Question: I have many svg shape of different sizes, I have to rotate them with different angle dynamically.I want to rotate them centrally using matrix, I am facing a problem in calculating e,f of matrix. How the calculate e,f in matrix(a,b,c,d,e,f). I have an angle, but does not know to calculate new position, so it looks it rotated centrally.Here is an example shape which I have rotated at 45 degree,

'''
<rect x="0" y="0" width="50" height="50" style="stroke: #3333cc;fill:none;" transform="matrix(1,0,0,1,100,100)"></rect>
<rect x="0" y="0" width="50" height="50" style="fill: #3333cc" transform="matrix(0.707,-0.707,0.707,0.707,100,100)"></rect>
'''
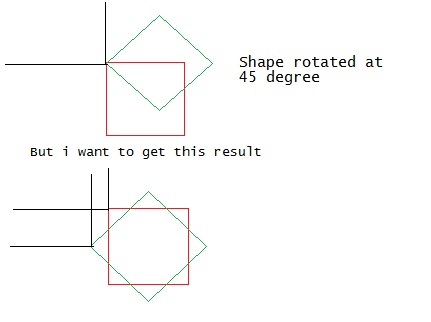
Answer: An intro to how transforms and matrix multiplication works is beyond the scope of a Stack Overflow answer. There are plenty of online resources for that.
And you can read about how SVG transforms work in the SVG specification:
<URL>
But basically to rotate by angle (a) around a specific point (cx,cy), you have to combine (with matrix multiplication) the three operations:
1. translate the centre back to the origin (-cx, -cy)
2. perform the rotation (a)
3. translate back to the original position
When you multiply those three matrices together you get a matrix of the form:
or in SVG form:
'''
matrix( ca, sa, -sa, ca, (-ca * x + sa * y + x), (-sa * x - ca * y + y) )
'''
Where:
'''
ca = cos(angle)
sa = sin(angle)
'''
Here is a demo. The green rectangle is using 'transform="rotate(a,x,y)"' and the red rectangle is using our calculated equivalent.
'''
var matrix = getMatrixForRotation(45, 250, 250);
document.getElementById("myrect").setAttribute("transform", matrix);
function getMatrixForRotation(a, cx, cy)
{
var ca = Math.cos(a * Math.PI / 180);
var sa = Math.sin(a * Math.PI / 180);
var a = ca.toFixed(4);
var b = sa.toFixed(4);
var c = (-sa).toFixed(4);
var d = ca.toFixed(4);
var e = (-ca * cx + sa * cy + cx).toFixed(4);
var f = (-sa * cx - ca * cy + cy).toFixed(4);
return "matrix(" + [a,b,c,d,e,f].join(' ') + ")";
}
'''
'''
<svg width="500" height="500">
<rect x="100" y="150" width="300" height="200" fill="#eee"/>
<rect x="100" y="150" width="300" height="200" fill="none"
stroke="green" stroke-width="10"
transform="rotate(45 250 250)"/>
<rect x="100" y="150" width="300" height="200" fill="none"
stroke="red" stroke-width="4"
id="myrect"/>
</svg>
'''